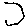
Label: hexagon